Interaction volume radius: 10 \u00c5
Interaction volume height: 35 \u00c5
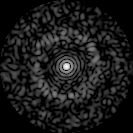
Disorder parameter: 0.8242